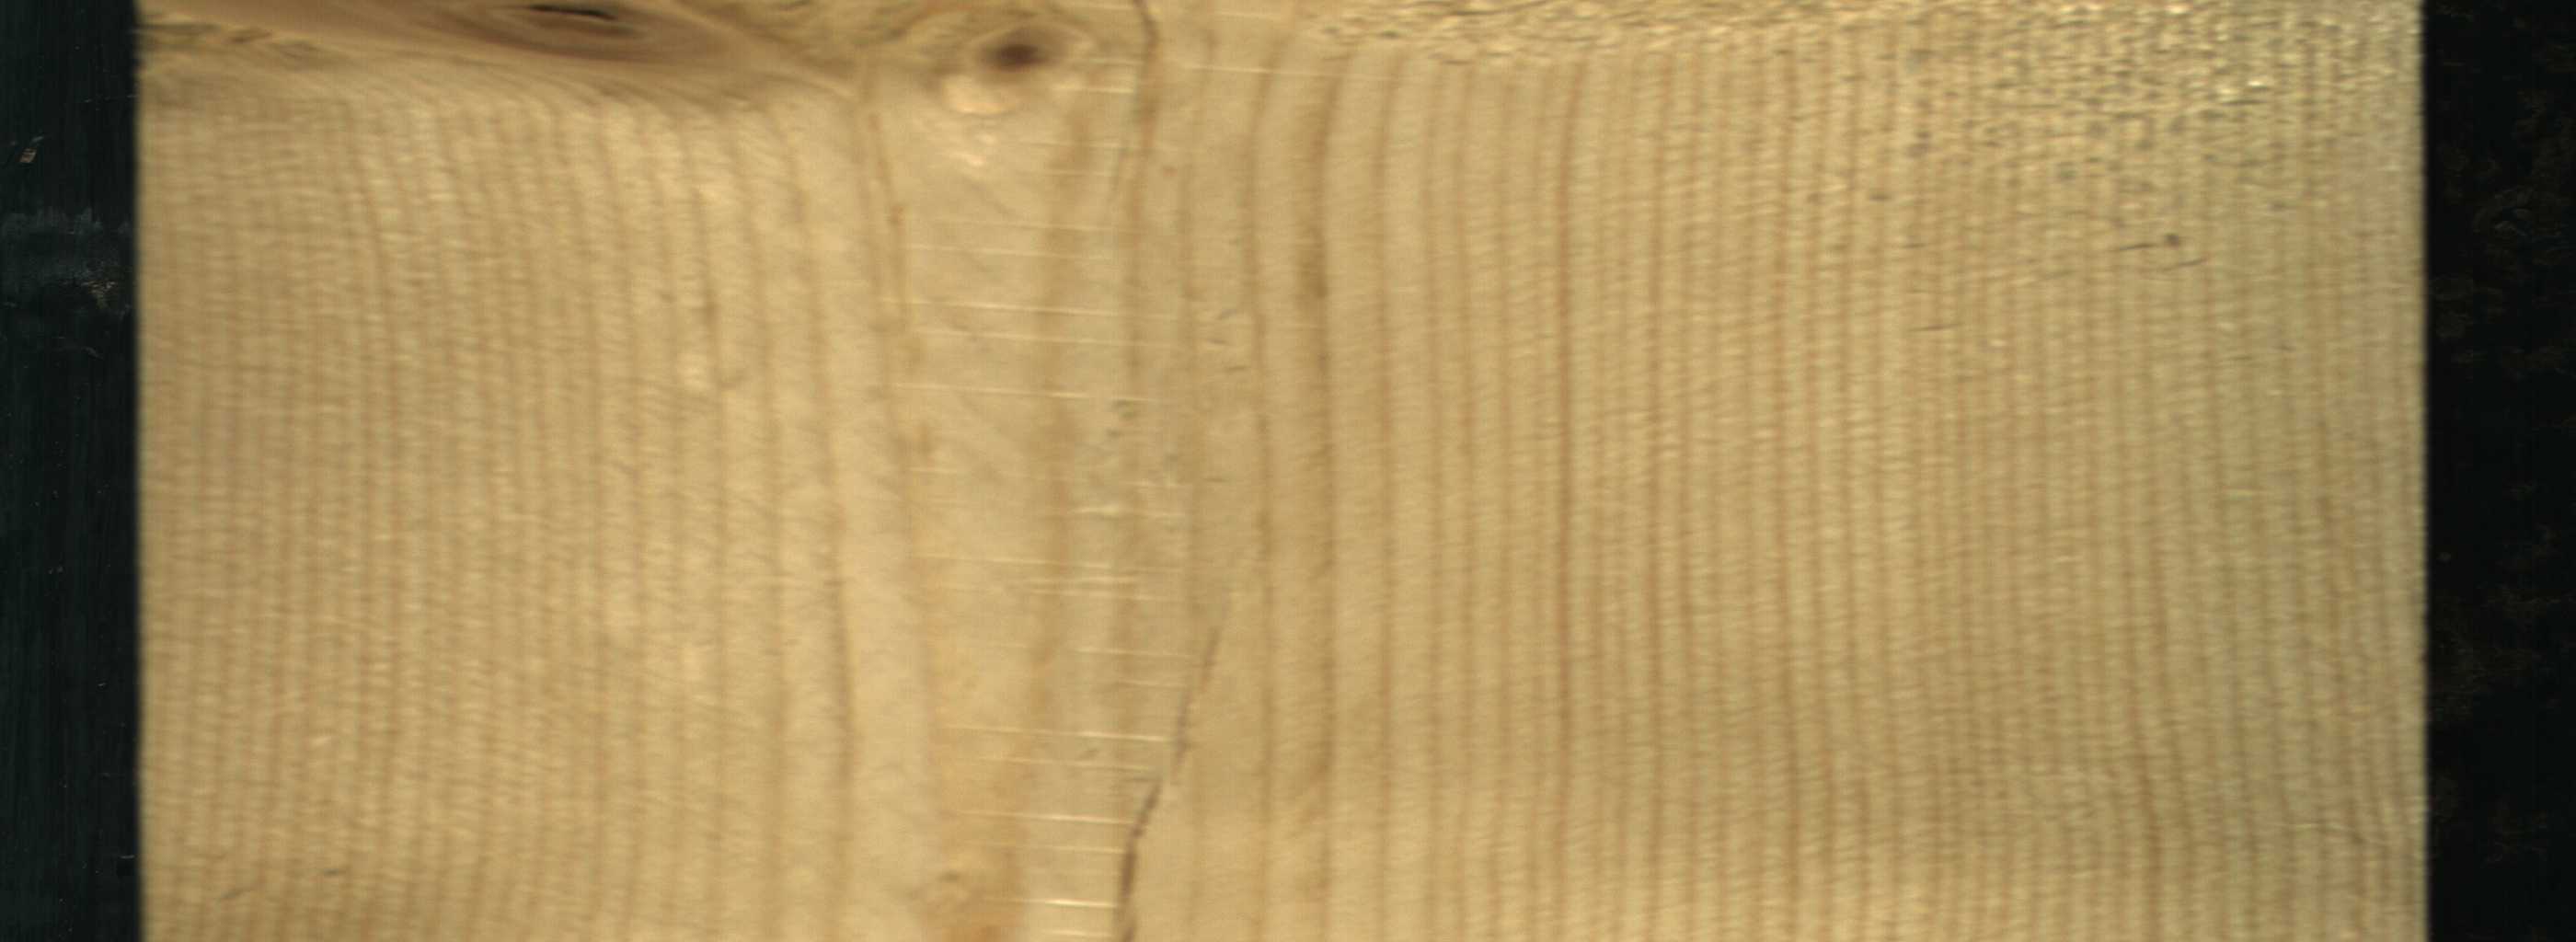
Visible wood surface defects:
Crack
Live_Knot
Live_Knot